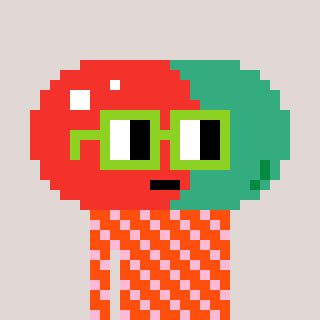
a pixel art character with square light green glasses, a pill-shaped head and a orange-colored body on a warm background